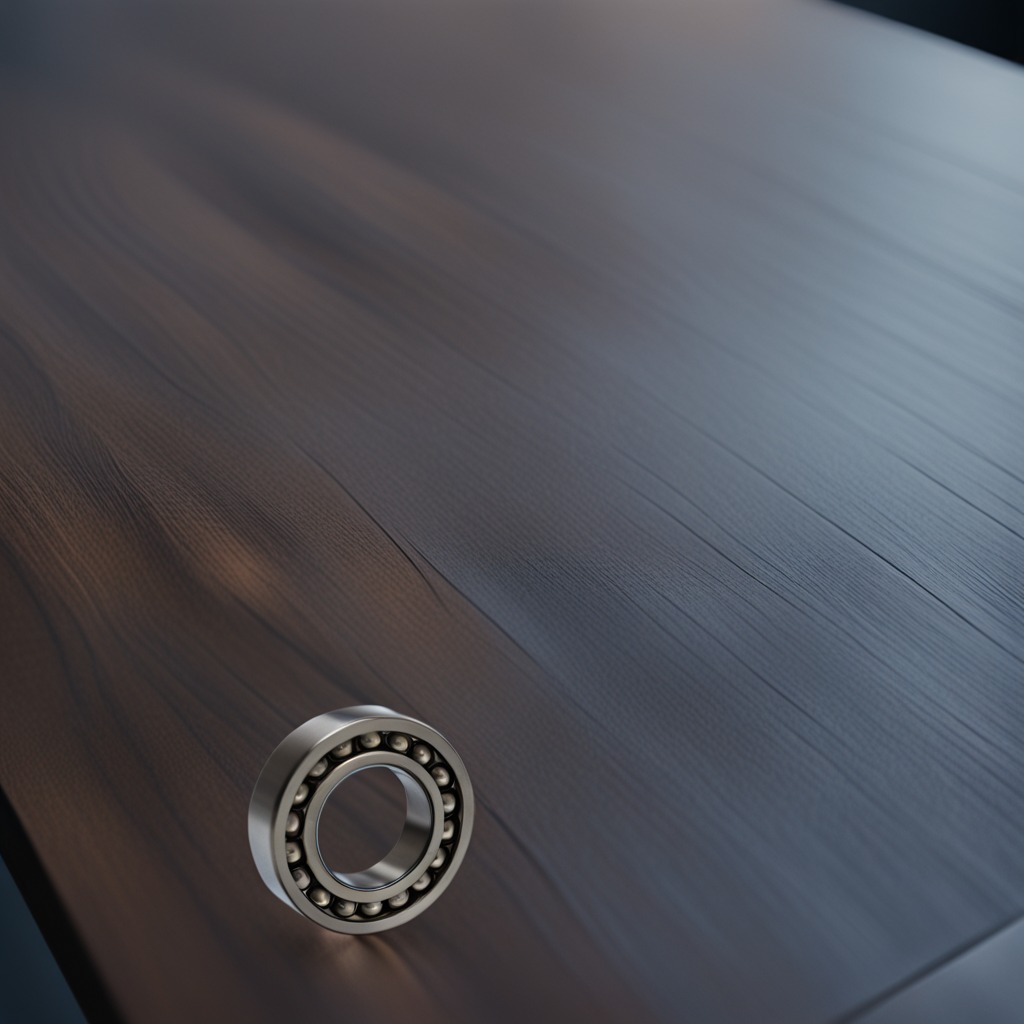
A metal ball bearing is lying on the table in the garage.